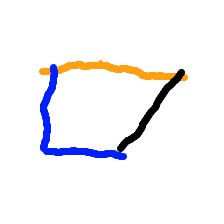
Shape: trapezoid